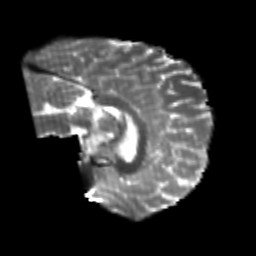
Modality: T2w
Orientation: sagittal
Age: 25
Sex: male
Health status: healthy
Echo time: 0.074 s